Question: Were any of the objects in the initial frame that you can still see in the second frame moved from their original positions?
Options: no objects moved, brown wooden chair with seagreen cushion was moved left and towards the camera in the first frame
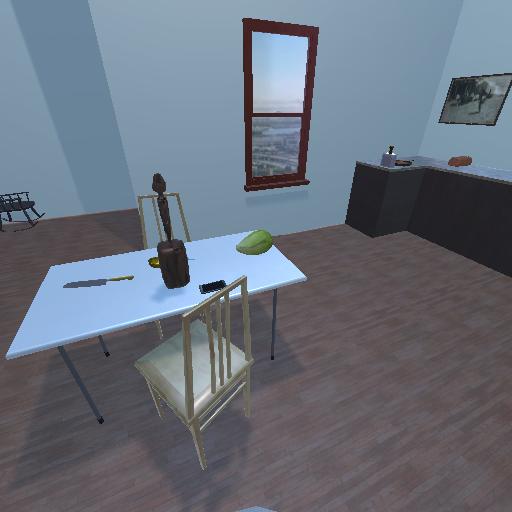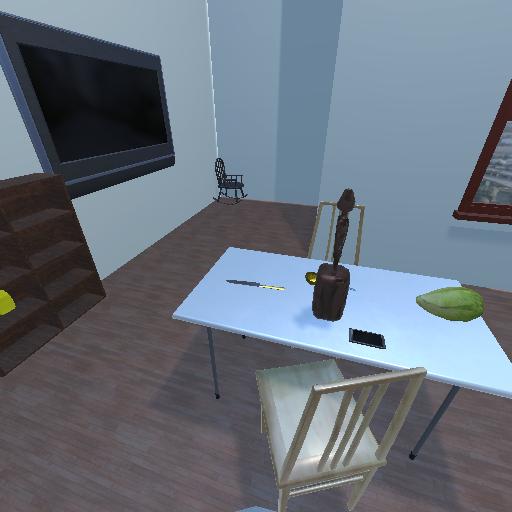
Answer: no objects moved